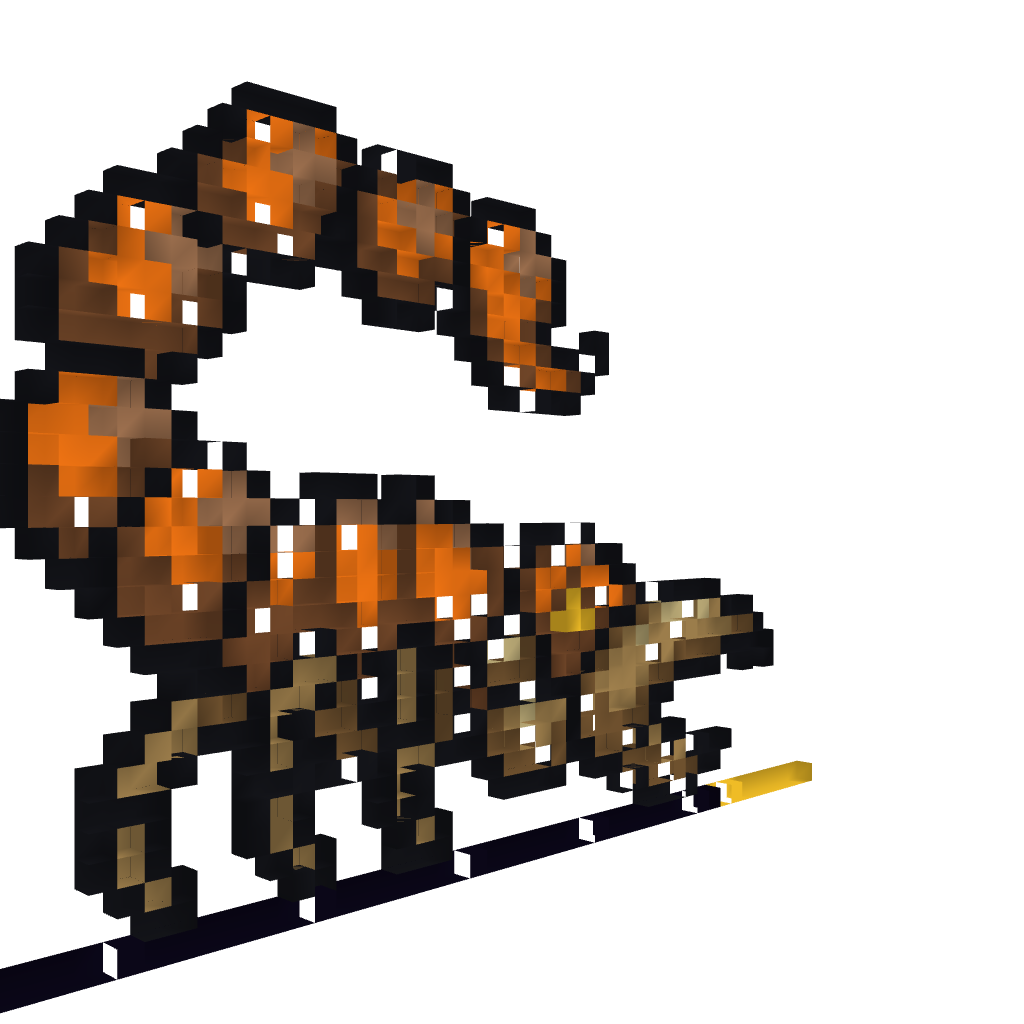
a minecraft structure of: Scorpion PixelArt